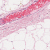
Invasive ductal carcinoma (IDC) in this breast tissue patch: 0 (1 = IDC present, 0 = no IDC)